Question:
I wanted to express what is in jQuery in a conventional Meteor format but it doesn't seem to work. How do I fix it?
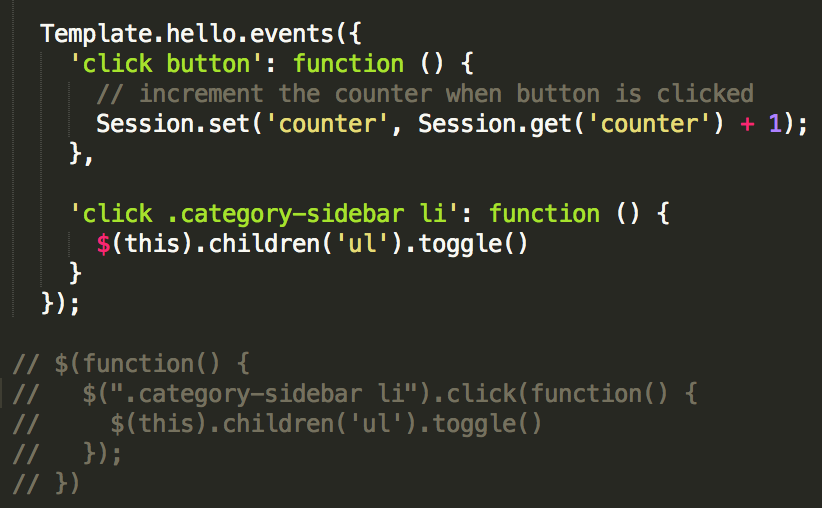
Answer: This should work meteor events works like in any other framework
'''
'click .category-sidebar li':function(event,template){
console.log("i just clicked " + event.target)
$(event.target).children('ul').toggle()
}
'''
check <URL> for more information